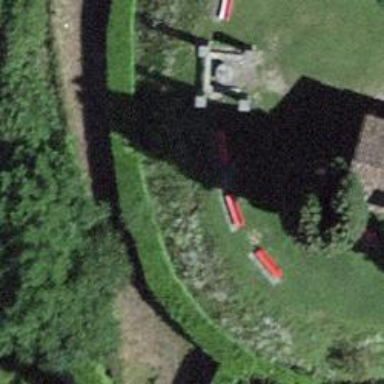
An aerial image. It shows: Red bench.